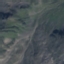
Land use / land cover: HerbaceousVegetation